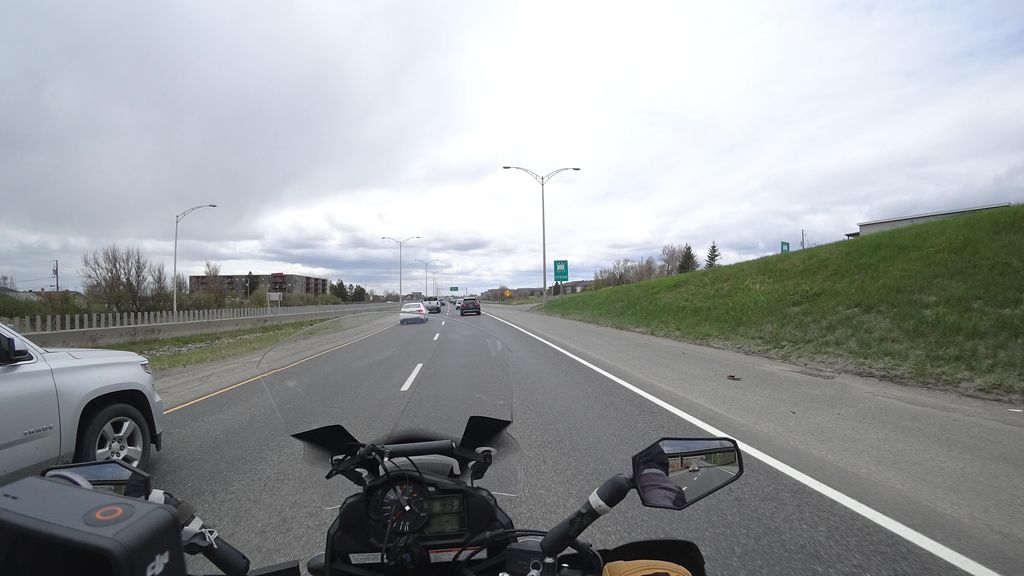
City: quebec_city